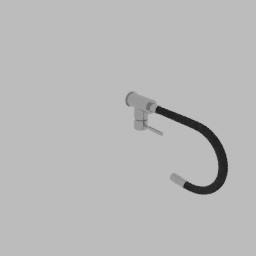
Label: appliances